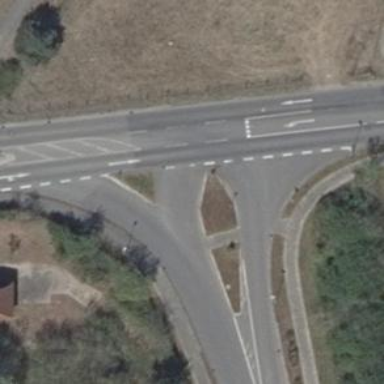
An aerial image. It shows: Traffic calming island.